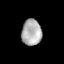
Tissue: lung
Cell type: T cells
Senescence score: 0.2252
Nuclear area (px): 518
Mean DAPI intensity: 172.18